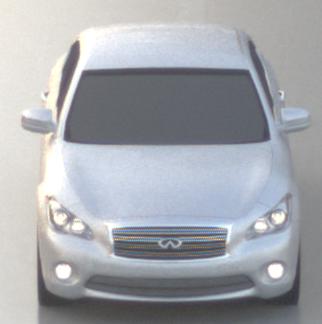
Make: Infiniti
Model: M 37
Detailed model: M (Y51)
Model produced from: 2010/10
Model produced until: 2013/11
Doors: 4
Color: white
Road condition: wet road
Daytime: sunrise or sunset
Contrast: low contrast